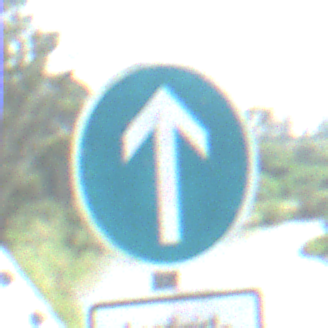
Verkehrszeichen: VorgeschriebeneFahrtrichtungGeradeaus
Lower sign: BesondereFahrzeugeUndTransportgueter6
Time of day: MorningAfternoon
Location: Outdoor (Special)
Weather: Clear
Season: NotSpecified
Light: Natural